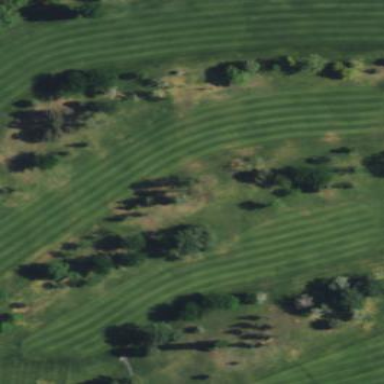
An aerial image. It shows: Lush grass fairway on golf course.